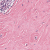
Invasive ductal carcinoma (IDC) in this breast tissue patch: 0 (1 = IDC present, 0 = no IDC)